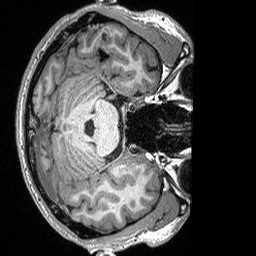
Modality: T1w
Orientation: axial
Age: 18
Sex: male
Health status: healthy
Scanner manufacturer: siemens
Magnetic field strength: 3 T
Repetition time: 2.3 s
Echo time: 0.00298 s